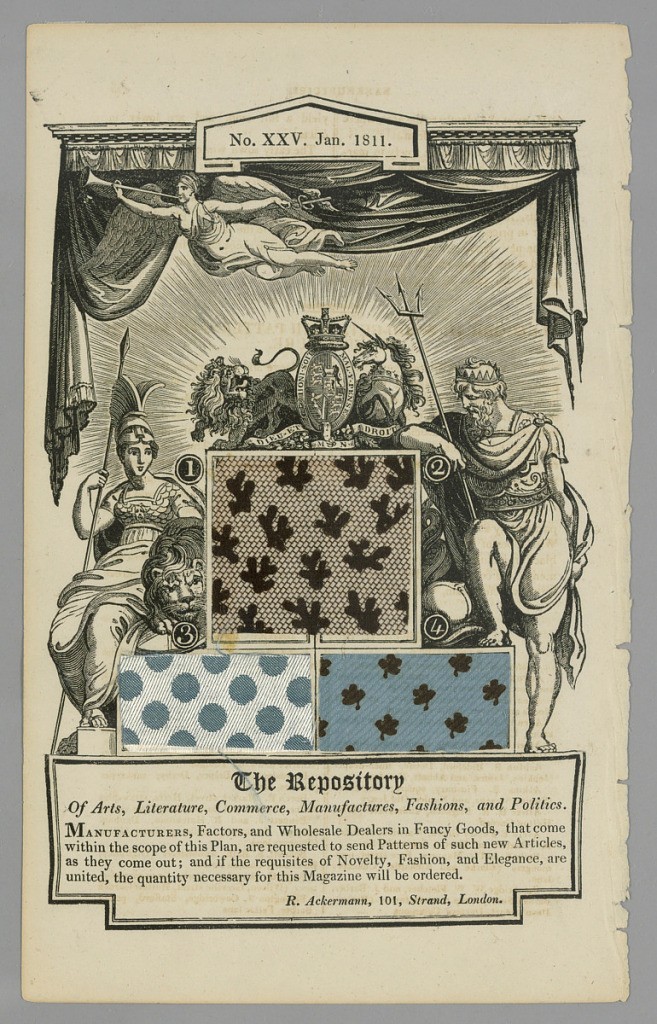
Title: Page from Ackermann's "Repository of the Arts, Science etc,"
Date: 1811
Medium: paper, cotton, silk Technique: (samples) printed plain weave; warp-faced plain weave with weft patterning; printed plain weave with twill effect
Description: Component "i" is a page from Ackermann's Repository, January 1811. Page contains printed graphics and three textile swatches: two printed and one woven.